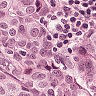
Metastatic tissue present: yes